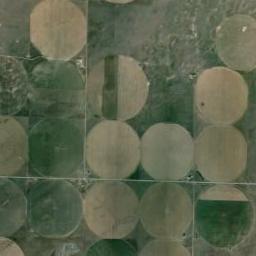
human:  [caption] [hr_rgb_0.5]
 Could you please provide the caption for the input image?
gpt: There are many small round farms .

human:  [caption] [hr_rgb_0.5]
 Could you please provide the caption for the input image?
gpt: There are some bare circle farmland in the green land .

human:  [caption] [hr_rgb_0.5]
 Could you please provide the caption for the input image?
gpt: Many neatly arranged circular farmland mixed with green and tan .

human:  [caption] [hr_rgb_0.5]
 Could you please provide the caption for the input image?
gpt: Several khaki circular farmlands and several green circular farmlands are neatly arranged on the ground and some roads go through these farmlands .

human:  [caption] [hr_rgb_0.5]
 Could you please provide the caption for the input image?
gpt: There are many circular farmlands of the same size arranged neatly .